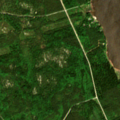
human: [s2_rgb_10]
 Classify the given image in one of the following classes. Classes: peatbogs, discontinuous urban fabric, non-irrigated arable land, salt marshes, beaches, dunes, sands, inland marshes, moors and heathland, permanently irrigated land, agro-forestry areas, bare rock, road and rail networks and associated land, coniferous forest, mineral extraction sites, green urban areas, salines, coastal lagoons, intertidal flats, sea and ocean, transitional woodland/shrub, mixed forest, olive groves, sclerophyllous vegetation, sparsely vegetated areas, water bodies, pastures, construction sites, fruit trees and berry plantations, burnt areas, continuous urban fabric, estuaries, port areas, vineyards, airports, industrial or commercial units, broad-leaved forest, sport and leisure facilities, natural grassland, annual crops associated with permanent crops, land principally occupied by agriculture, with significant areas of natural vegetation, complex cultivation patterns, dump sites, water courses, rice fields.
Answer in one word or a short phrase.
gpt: coniferous forest, mixed forest, sea and ocean